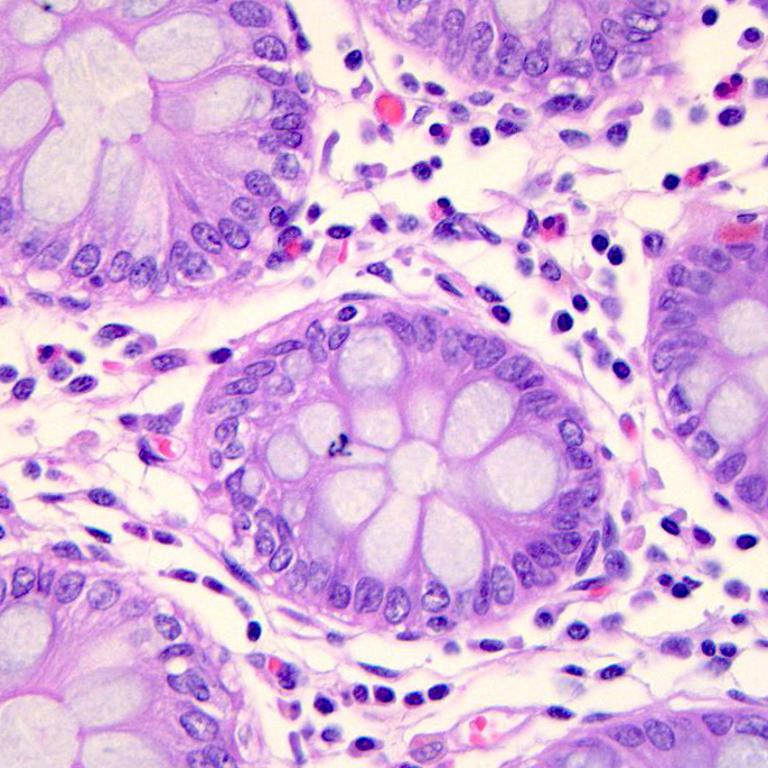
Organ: colon
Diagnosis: benign